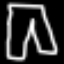
Label: pants